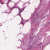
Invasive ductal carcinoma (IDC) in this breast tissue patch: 0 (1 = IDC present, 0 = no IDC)